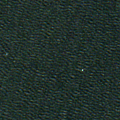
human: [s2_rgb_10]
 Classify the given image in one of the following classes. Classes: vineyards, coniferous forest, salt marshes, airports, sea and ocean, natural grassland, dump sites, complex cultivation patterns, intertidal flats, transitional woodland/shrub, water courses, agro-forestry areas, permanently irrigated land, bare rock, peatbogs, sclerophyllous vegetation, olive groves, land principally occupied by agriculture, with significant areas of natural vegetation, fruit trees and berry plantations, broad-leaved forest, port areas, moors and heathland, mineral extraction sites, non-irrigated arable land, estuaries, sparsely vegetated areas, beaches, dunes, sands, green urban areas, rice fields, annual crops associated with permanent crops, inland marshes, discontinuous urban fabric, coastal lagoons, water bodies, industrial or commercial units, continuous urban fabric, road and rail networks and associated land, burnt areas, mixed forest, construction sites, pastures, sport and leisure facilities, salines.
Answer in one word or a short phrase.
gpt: sea and ocean